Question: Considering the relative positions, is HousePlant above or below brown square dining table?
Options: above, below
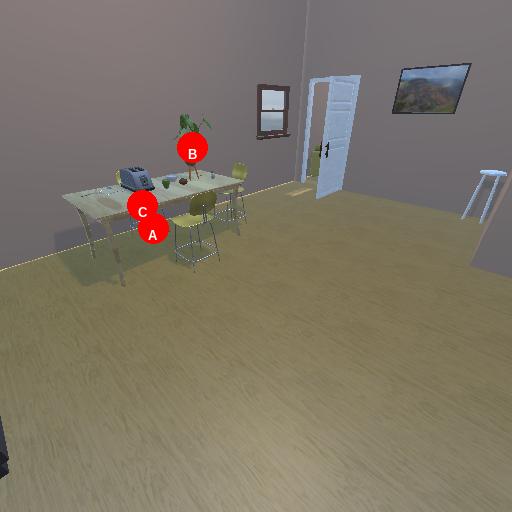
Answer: above